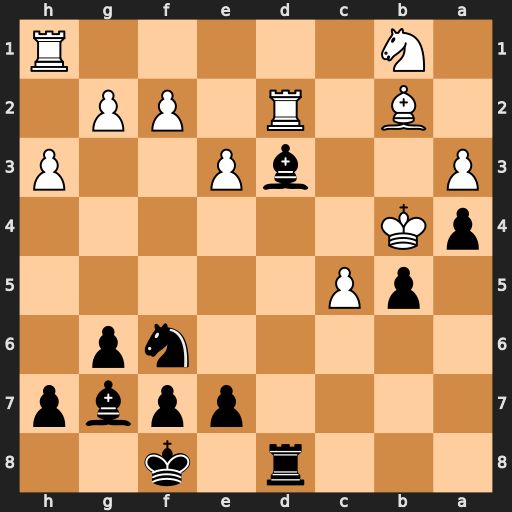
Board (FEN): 3r1k2/4ppbp/5np1/1pP5/pK6/P2bP2P/1B1R1PP1/1N5R
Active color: b
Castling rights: -
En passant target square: -
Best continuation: Nd5+ Ka5 Ra8#